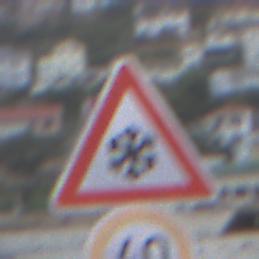
Verkehrszeichen: SchneeOderEisglaette
Zusatzzeichen unten: Geschwindigkeit40
Umgebung: Outdoor, Beach
Tageszeit: SunriseSunset
Wetter: Overcast
Licht: Natural
Jahreszeit: NotSpecified
Kontrast: LowContrast